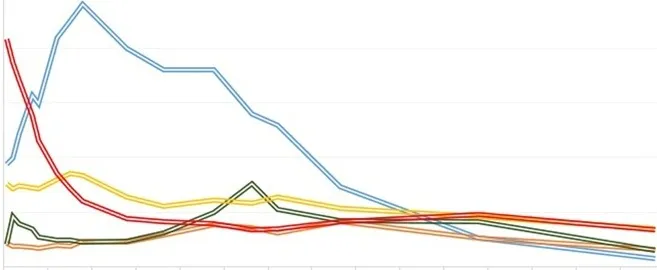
Course of bilirubin and liver enzymes over time.
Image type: pathology (immunostaining)